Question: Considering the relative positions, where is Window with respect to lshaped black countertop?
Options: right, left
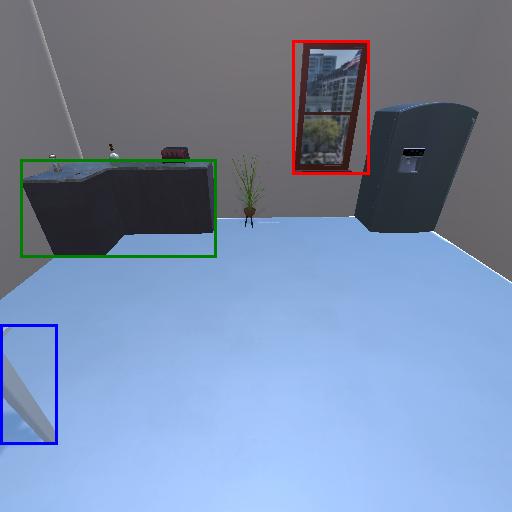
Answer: right